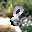
Label: 8